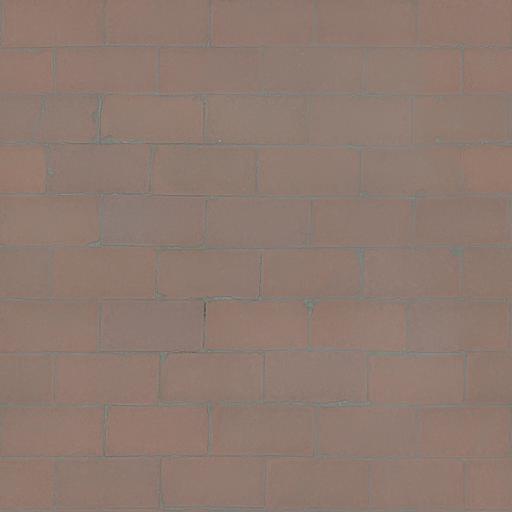
Tags: pavement paving stones